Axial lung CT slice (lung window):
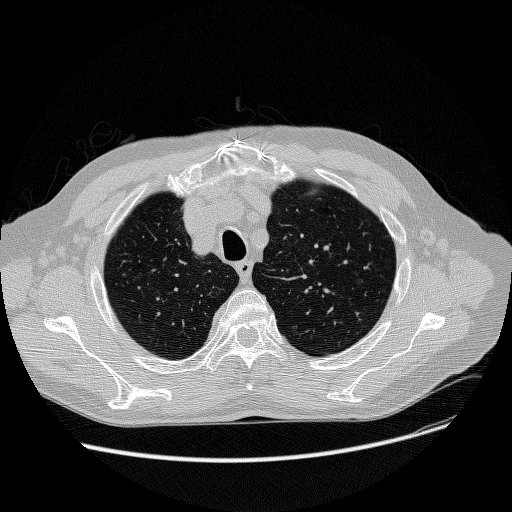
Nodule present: no